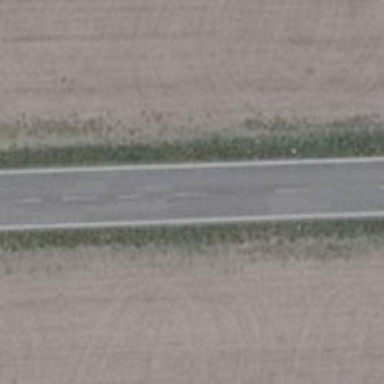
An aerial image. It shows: Tertiary road with asphalt surface.